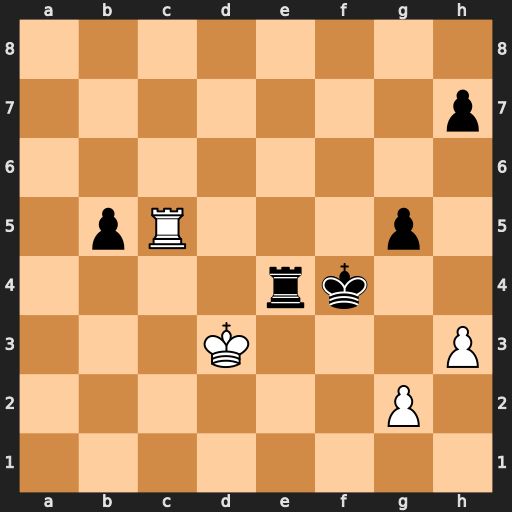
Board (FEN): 8/7p/8/1pR3p1/4rk2/3K3P/6P1/8
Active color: w
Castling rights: -
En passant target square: -
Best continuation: g3+ Kf3 Rf5+ Kxg3 Kxe4